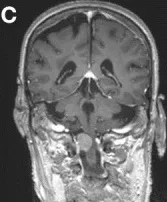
Transverse. Contrast-enhanced T1-weighted image of case 4 depicting a lateral craniocervical meningioma growing anterior and posterior from the denticulate ligament.
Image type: radiology (mri)